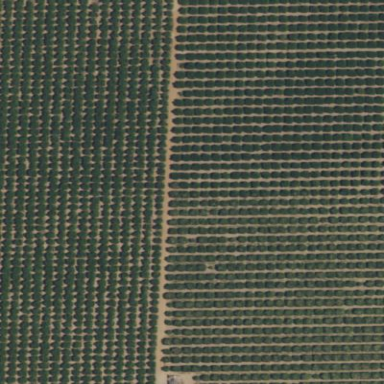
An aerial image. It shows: Orange orchard with rows of orange trees.